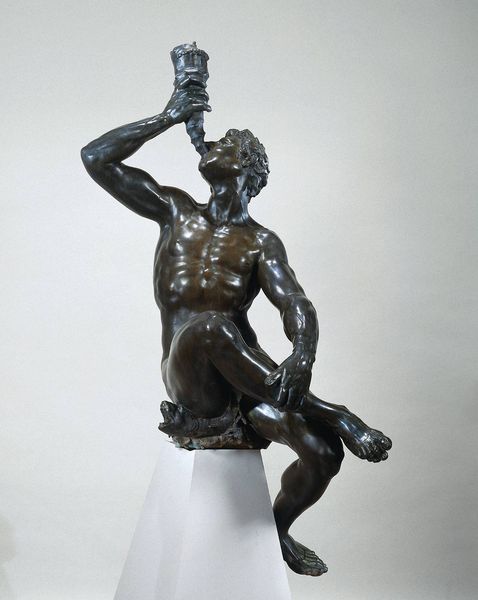
Titel: Triton
Künstler: Adriaen de Vries
Standort: Amsterdam
Institution: Rijksmuseum
Schlagwörter: akt, fuß, hand, kopf, körper, mann, nackt, schatten, wasser, weiß, sitzen, braun, brust, finger, geste, getränk, grau, haar, licht, schwarz, jung, trinken, trinkend, arm, arme, barock, gesicht, halten, sockel, stein, füllhorn, hals, horn, hände, instrument, trinkhorn, figur, haare, kelch, pose, sitzend, musik, kinn, locken, renaissance, schultern, skulptur, statue, ton, trauben, beine, fell, schwanz, bein, füße, ruhig, sitz, haltung, weis, kissen, essen, muskeln, glanz, glänzen, glänzend, metall, bildhauerei, bronze, plastik, podest, knie, scham, zehen, oberkörper, foto, fotografie, muskulös, barfuss, penis, antike, gefäss, rippen, lockig, schlange, mythologie, sitzfigur, photo, römer, fisch, jüngling, zähne, farbfoto, angewinkelt, antik, manierismus, bacchus, satyr, maul, faun, pan, reflektion, überschlagen, muschel, pyramide, brustkorb, drehung, guss, kräftig, objekt, genuss, blasen, ungeheuer, barfus, oberarme, drache, signal, römisch, bronzeguss, klassisch, durst, trank, trunk, lindwurm, bizeps, sitzender mann, neptun, bläser, gelockt, manieristisch, poseidon, triton, sixpack, schamlos, elle, muschelhorn, nachkt, biceps, bronre, de vries, trinkender, beine übereinandergeschlagen, füpße, bronze#